Interaction volume radius: 5 \u00c5
Interaction volume height: 20 \u00c5
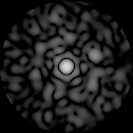
Disorder parameter: 0.8364